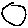
Label: circle